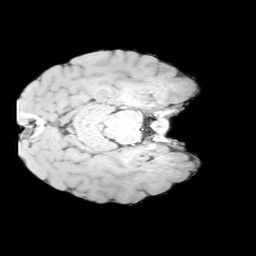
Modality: MP2RAGE
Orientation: axial